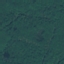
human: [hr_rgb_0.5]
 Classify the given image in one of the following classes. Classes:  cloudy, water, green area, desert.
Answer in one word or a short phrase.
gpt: green area